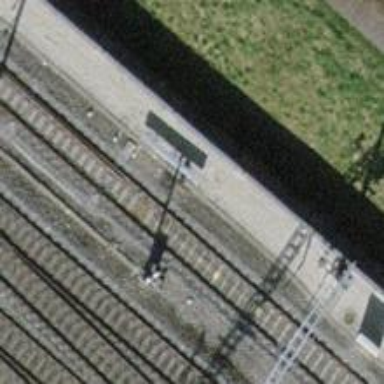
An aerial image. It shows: Railway switch.